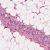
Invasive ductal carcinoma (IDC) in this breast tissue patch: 1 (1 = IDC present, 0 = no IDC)